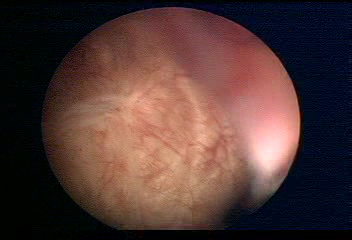
Modality: WLC
Class: Normal mucosa
Bladder cancer association: No